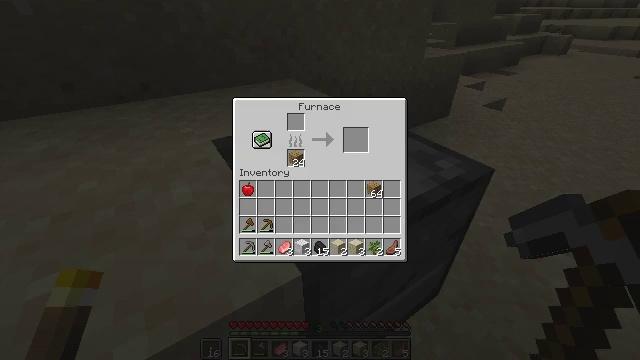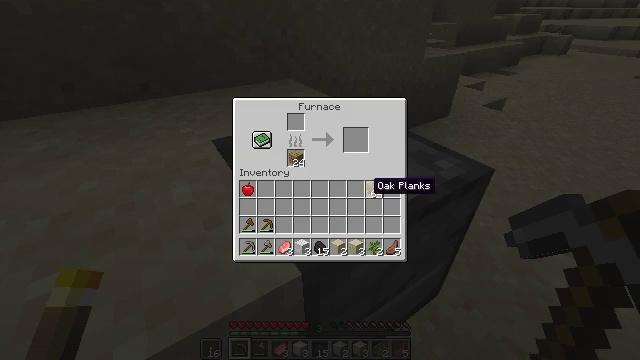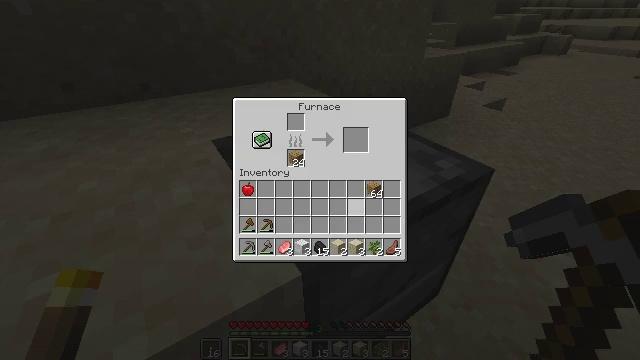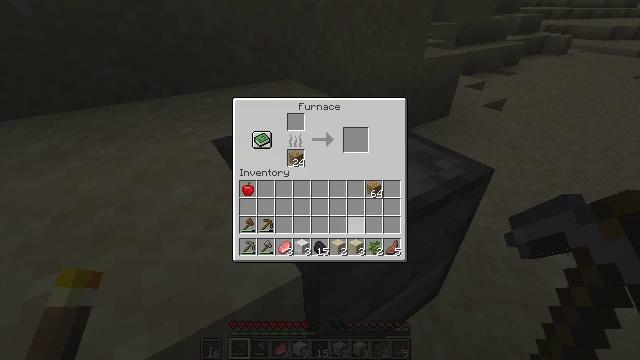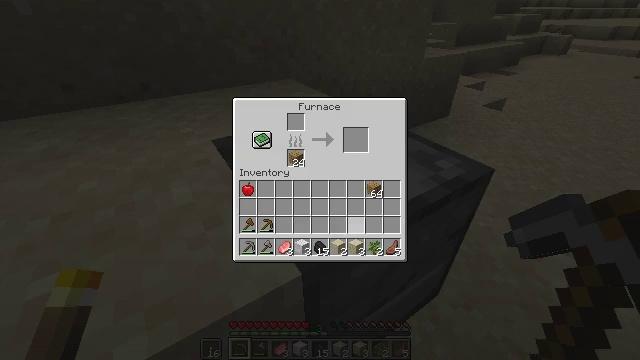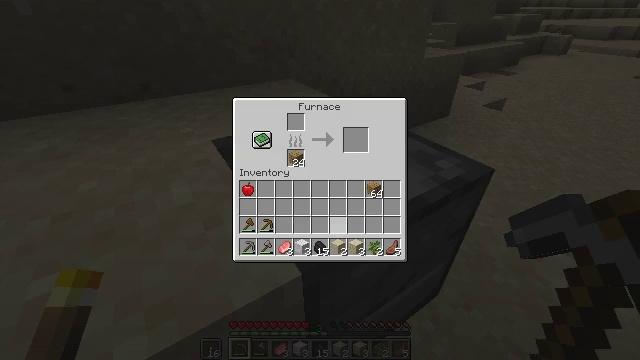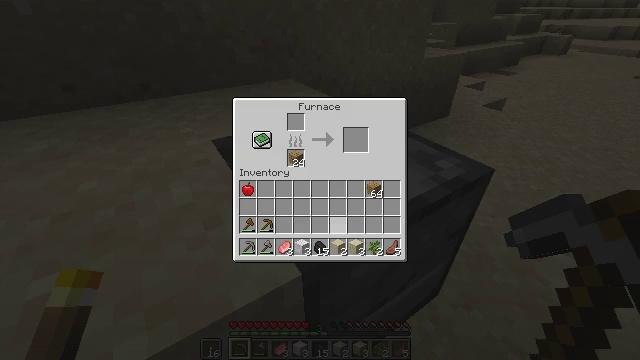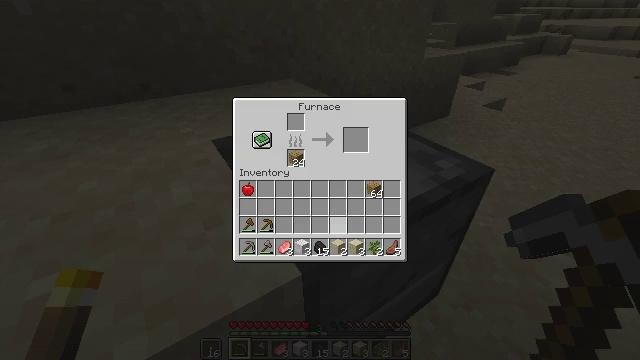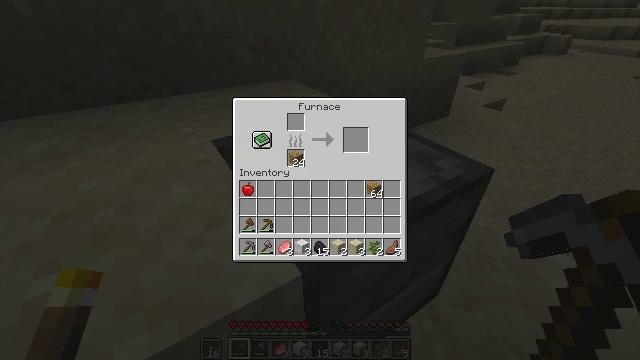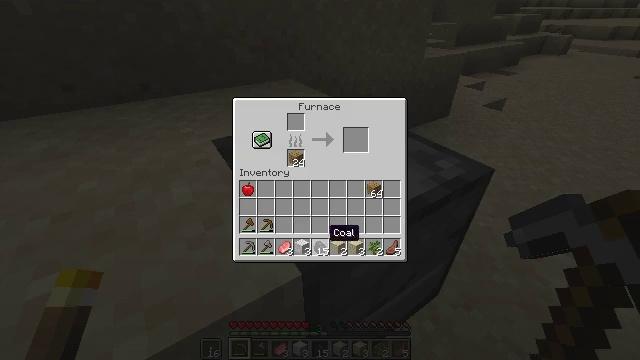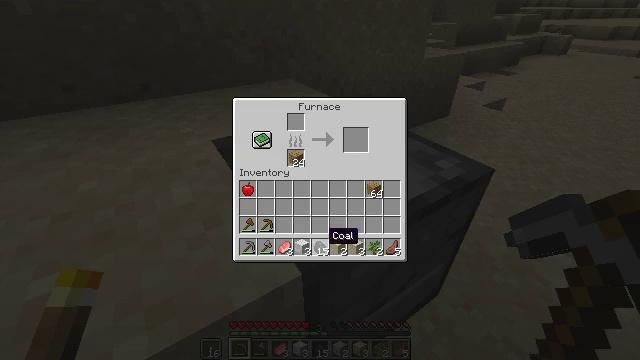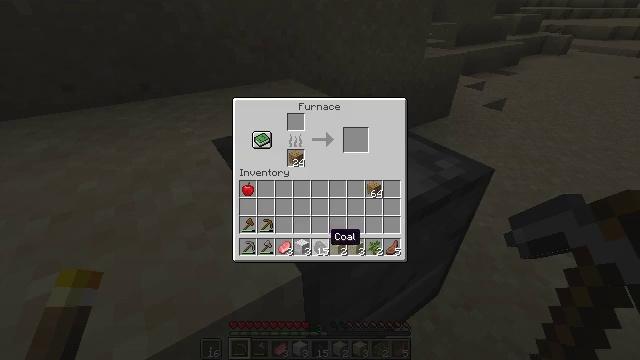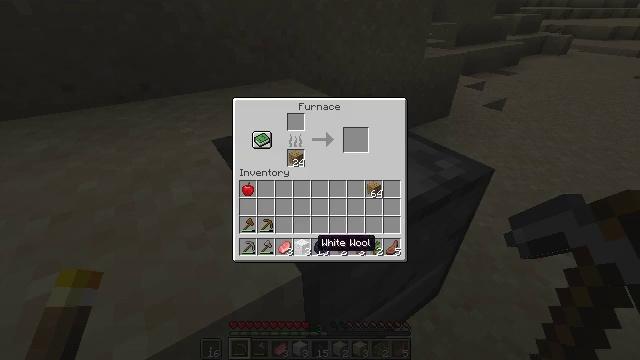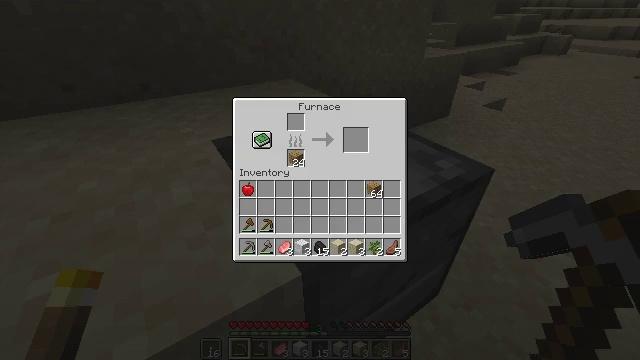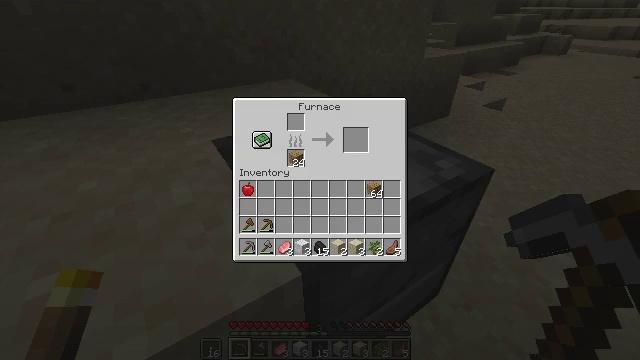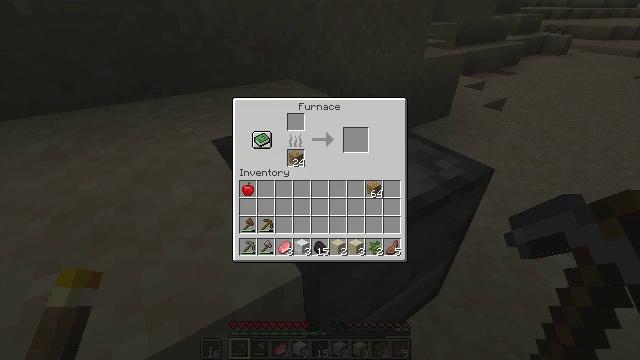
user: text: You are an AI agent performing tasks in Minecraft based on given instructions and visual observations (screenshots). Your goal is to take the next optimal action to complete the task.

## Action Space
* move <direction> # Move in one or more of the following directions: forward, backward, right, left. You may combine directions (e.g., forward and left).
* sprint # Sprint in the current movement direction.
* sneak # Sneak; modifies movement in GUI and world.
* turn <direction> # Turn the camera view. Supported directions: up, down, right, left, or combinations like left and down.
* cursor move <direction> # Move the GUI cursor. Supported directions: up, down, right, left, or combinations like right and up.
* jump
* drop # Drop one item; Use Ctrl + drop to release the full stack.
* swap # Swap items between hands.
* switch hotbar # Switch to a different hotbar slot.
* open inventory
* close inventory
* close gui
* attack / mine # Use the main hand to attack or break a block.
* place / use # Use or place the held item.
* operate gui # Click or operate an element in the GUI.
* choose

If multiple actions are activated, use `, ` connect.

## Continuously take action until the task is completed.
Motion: motion action
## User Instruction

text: Left click to mine the dead bush.
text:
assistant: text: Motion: sneak, cursor move right and down, open gui
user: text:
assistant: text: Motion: cursor move down
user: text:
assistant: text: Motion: cursor move down
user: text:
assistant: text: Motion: cursor move left and down
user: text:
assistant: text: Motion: sneak, cursor move left
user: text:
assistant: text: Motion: sneak
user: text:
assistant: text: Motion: sneak, cursor move left
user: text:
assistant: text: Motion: sneak
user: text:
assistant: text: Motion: sneak, cursor move down
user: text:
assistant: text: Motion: sneak
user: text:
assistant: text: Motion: sneak
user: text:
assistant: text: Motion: sneak, cursor move left
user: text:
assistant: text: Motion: sneak, cursor move left
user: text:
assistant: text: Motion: sneak
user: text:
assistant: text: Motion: sneak
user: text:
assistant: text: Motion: sneak
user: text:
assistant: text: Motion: sneak
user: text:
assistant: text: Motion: sneak
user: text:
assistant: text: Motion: sneak
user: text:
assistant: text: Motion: sneak, operate gui
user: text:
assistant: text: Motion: sneak, operate gui
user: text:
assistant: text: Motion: sneak
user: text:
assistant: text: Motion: sneak
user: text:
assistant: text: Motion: no_op
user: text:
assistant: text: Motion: cursor move up
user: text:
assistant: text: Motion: turn up, close gui
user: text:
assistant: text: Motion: turn left and up
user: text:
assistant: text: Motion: turn left and up
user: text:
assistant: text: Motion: turn left and up
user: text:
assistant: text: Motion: move left, turn left and up